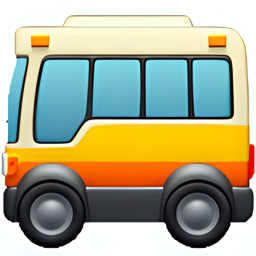
Name: bus
Emoji: 🚌
Group: Travel & Places
Sub-group: transport-ground